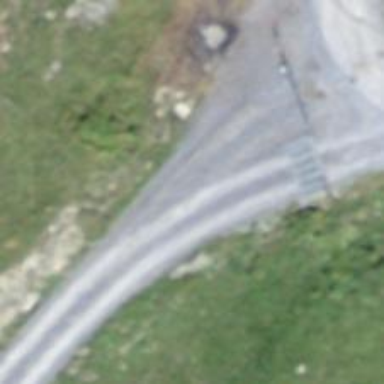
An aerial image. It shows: Cattle grid barrier.